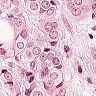
Metastatic tissue present: yes